Interaction volume radius: 10 \u00c5
Interaction volume height: 10 \u00c5
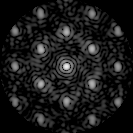
Disorder parameter: 0.3364